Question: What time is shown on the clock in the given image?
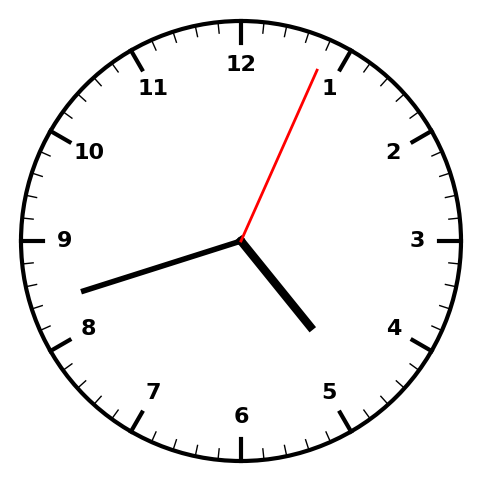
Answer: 04:42:04